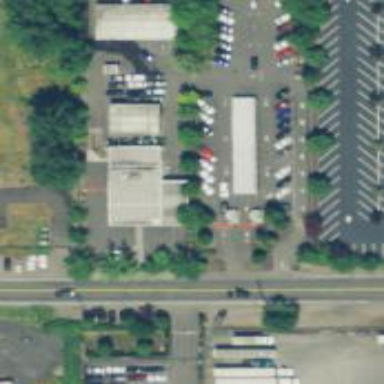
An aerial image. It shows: Car rental service.